Here is the time-frequency representation (spectrogram) of a rolling-element bearing's vibration measurement. What is the most likely bearing condition (normal, inner_race, outer_race, ball)?
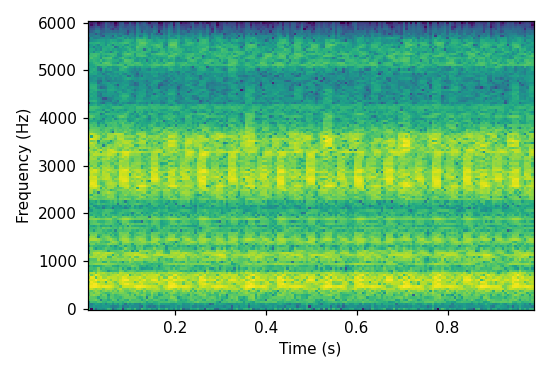
Answer: outer_race